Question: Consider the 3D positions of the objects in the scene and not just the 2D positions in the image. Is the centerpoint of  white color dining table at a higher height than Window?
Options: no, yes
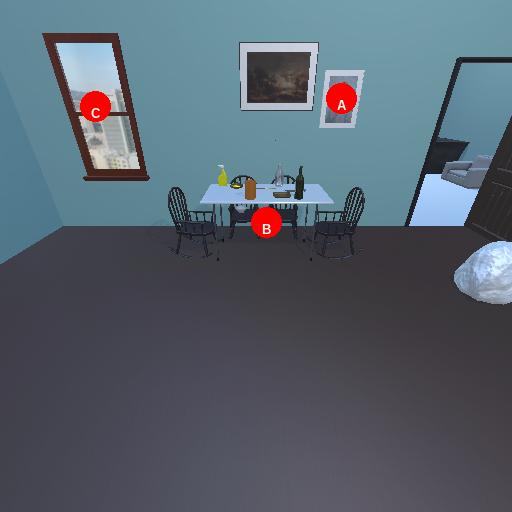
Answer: no